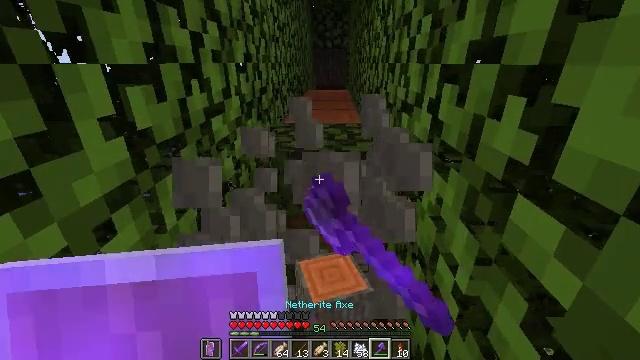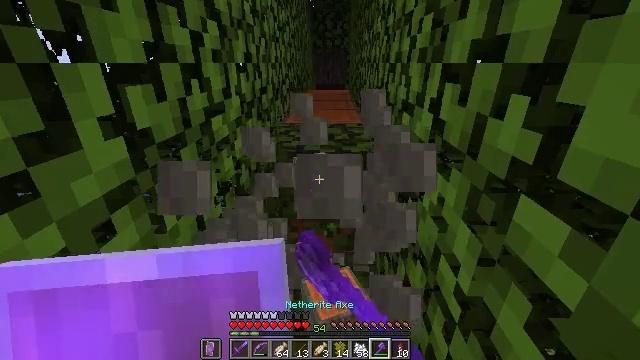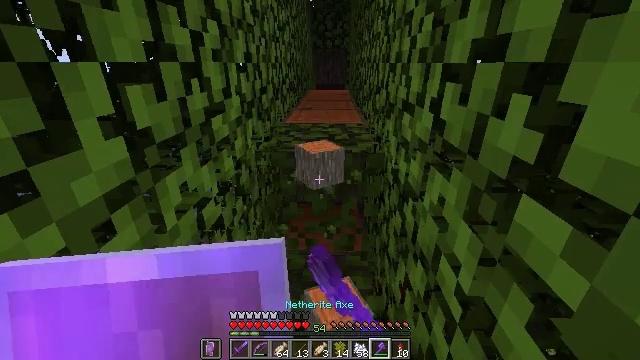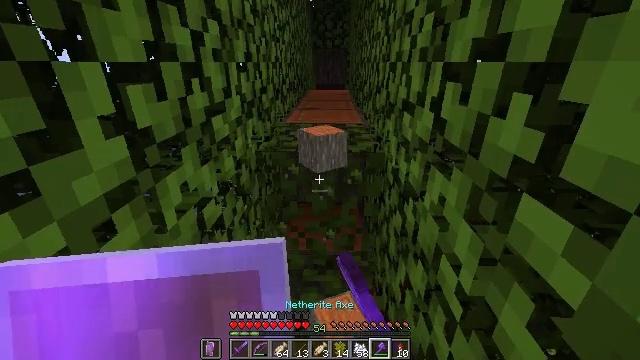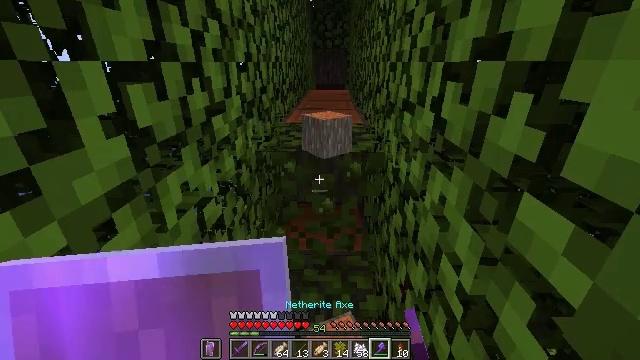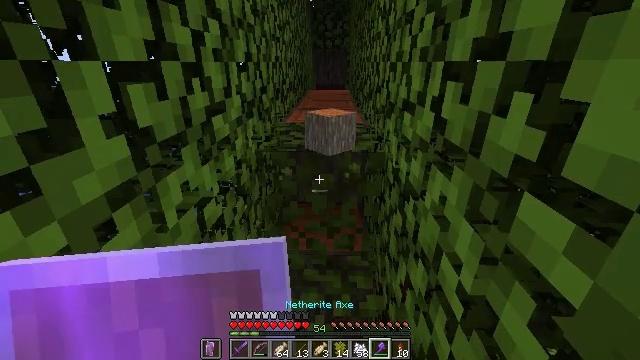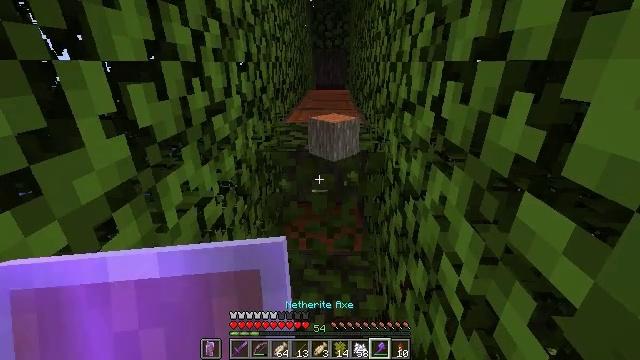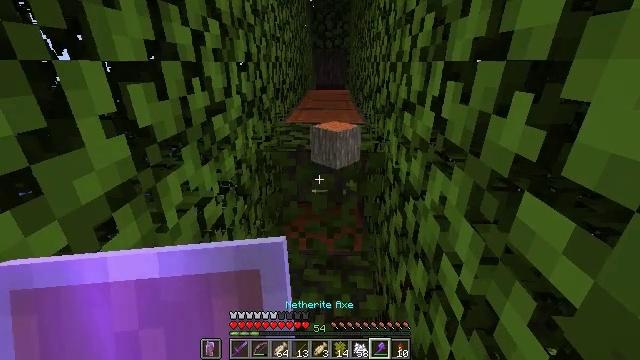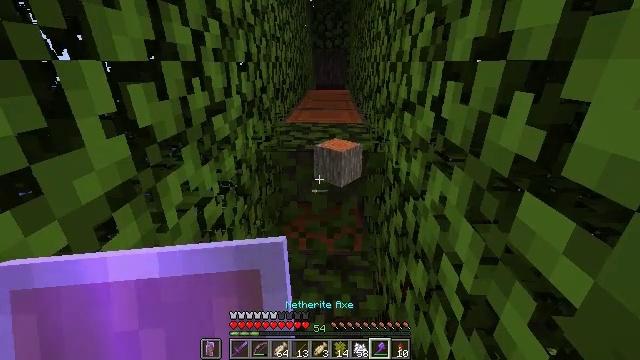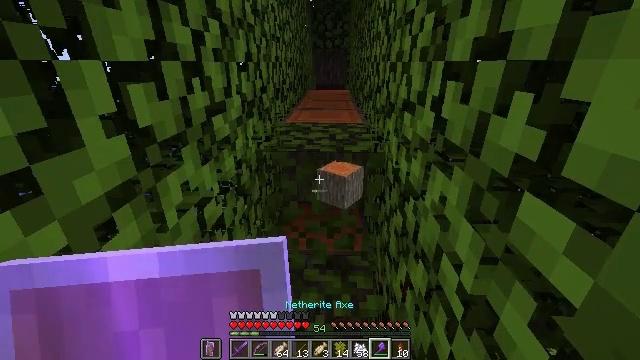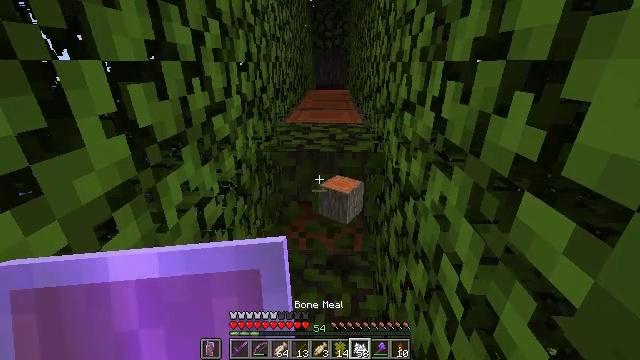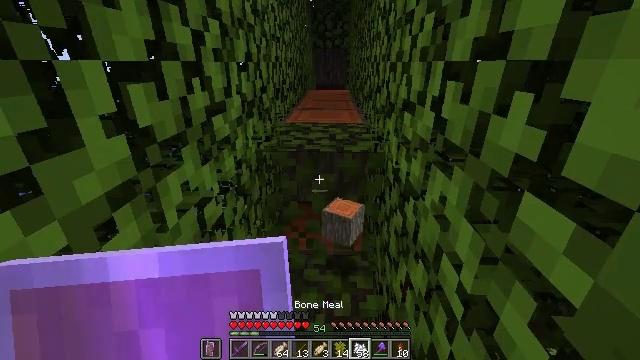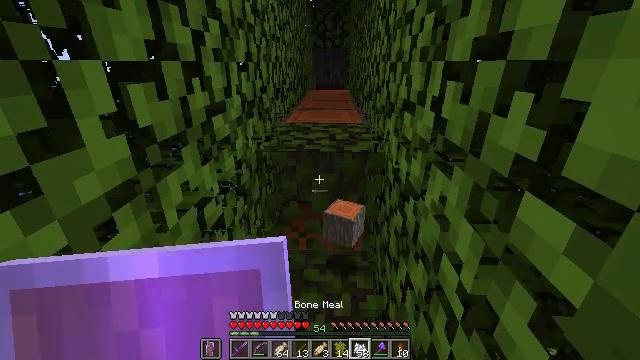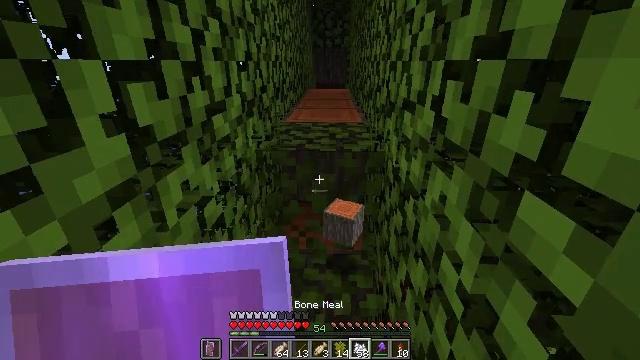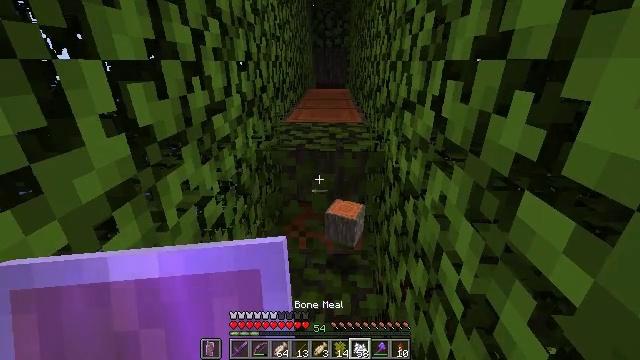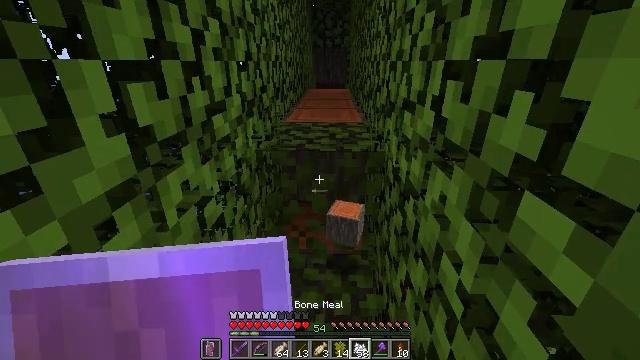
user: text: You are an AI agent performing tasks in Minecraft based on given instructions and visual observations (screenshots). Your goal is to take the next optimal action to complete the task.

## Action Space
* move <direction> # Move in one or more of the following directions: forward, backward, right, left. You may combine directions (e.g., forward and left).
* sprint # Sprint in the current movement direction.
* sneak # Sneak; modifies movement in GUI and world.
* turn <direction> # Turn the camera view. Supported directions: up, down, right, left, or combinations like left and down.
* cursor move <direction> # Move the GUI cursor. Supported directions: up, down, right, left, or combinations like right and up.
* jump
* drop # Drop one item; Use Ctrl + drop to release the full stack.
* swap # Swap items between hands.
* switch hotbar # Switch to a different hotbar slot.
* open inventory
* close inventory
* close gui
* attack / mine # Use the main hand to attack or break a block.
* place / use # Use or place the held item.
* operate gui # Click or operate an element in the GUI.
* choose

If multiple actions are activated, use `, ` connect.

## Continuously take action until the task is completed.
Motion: motion action
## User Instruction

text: Remove acacia leaves from the branches.
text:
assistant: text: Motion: attack / mine
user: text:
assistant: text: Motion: attack / mine
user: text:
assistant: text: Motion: no_op
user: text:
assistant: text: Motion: no_op
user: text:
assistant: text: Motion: no_op
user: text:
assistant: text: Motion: no_op
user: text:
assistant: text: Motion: no_op
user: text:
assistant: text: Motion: no_op
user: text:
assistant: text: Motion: no_op
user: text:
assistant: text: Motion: no_op
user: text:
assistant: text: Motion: no_op
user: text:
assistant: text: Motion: no_op
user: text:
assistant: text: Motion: no_op
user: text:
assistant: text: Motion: no_op
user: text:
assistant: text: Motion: no_op
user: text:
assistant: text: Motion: move forward
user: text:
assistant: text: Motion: move forward, attack / mine
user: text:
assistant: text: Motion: move forward, attack / mine
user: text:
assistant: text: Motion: move forward, attack / mine
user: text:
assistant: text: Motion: move forward, attack / mine
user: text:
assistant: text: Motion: turn down, attack / mine
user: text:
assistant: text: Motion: turn down, attack / mine
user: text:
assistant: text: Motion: attack / mine
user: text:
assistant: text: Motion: attack / mine
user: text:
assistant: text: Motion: attack / mine
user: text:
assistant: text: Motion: attack / mine
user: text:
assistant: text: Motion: attack / mine